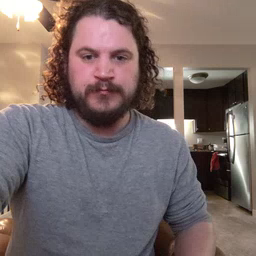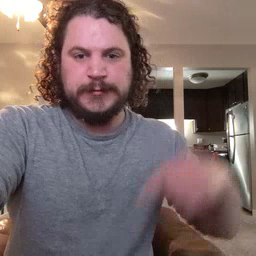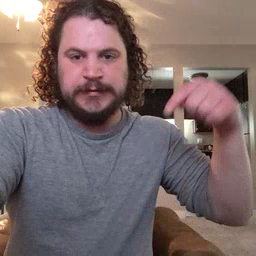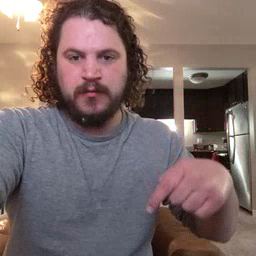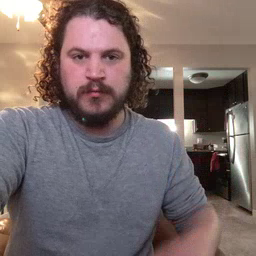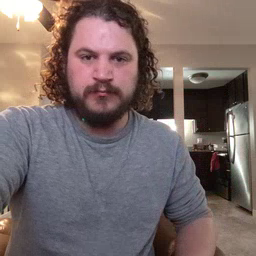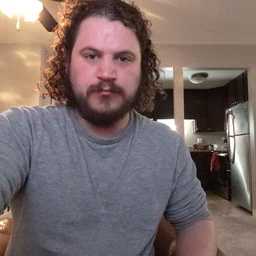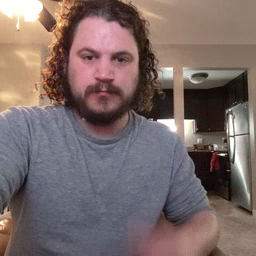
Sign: down